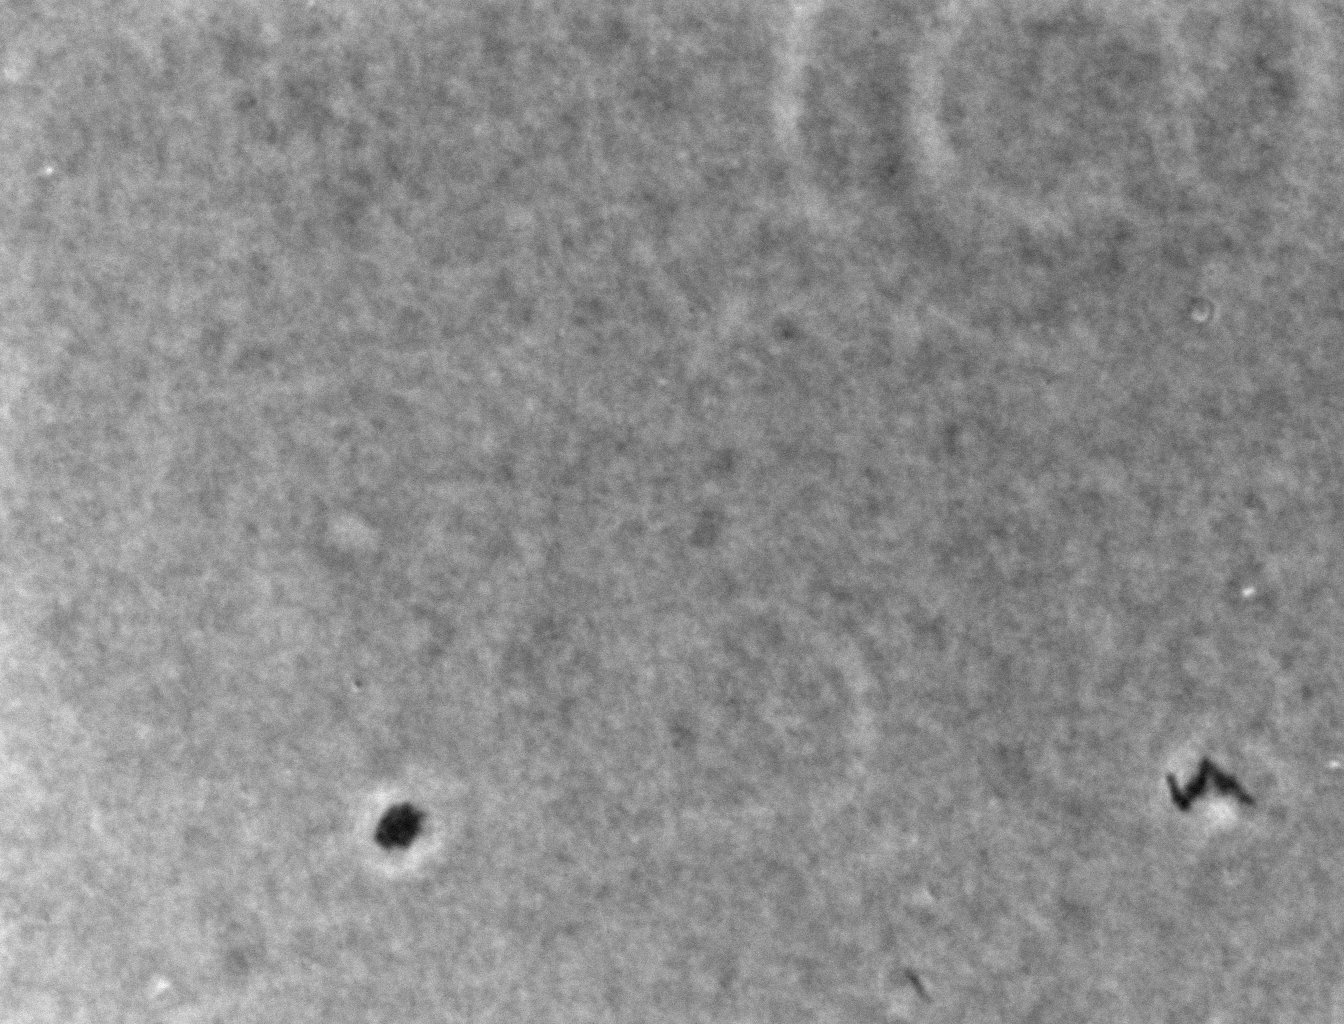
Phase contrast microscopy, 60x objective, 3 h incubation, 1.5% agar